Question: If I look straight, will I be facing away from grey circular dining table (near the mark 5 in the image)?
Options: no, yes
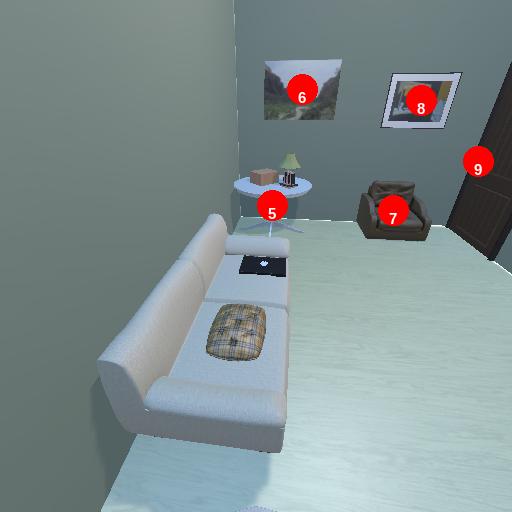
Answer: no